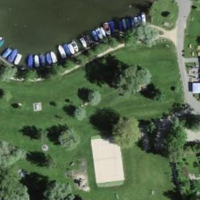
EUNIS habitat code: 53
Species observed at this site:
Corvus corone
Alcedo atthis
Sylvia borin
Bucephala clangula
Aegithalos caudatus
Sylvia atricapilla
Spinus spinus
Poecile palustris
Larus michahellis
Cygnus olor
Ardea alba
Erithacus rubecula
Cuculus canorus
Dryocopus martius
Phoenicurus ochruros
Phoenicurus phoenicurus
Cyanistes caeruleus
Riparia riparia
Sturnus vulgaris
Troglodytes troglodytes
Chloris chloris
Passer domesticus
Passer montanus
Turdus merula
Mareca strepera
Hirundo rustica
Mergus merganser
Milvus milvus
Milvus migrans
Locustella luscinioides
Oriolus oriolus
Phylloscopus trochilus
Motacilla alba
Delichon urbicum
Certhia brachydactyla
Tachybaptus ruficollis
Podiceps cristatus
Turdus philomelos
Fulica atra
Anas crecca
Turdus viscivorus
Buteo buteo
Chroicocephalus ridibundus
Phylloscopus collybita
Luscinia megarhynchos
Gallinula chloropus
Pica pica
Sitta europaea
Garrulus glandarius
Saxicola rubicola
Picus viridis
Acrocephalus scirpaceus
Motacilla cinerea
Anas platyrhynchos
Aythya ferina
Streptopelia decaocto
Aythya fuligula
Fringilla coelebs
Regulus ignicapilla
Carduelis carduelis
Columba palumbus
Phalacrocorax carbo
Parus major
Accipiter nisus